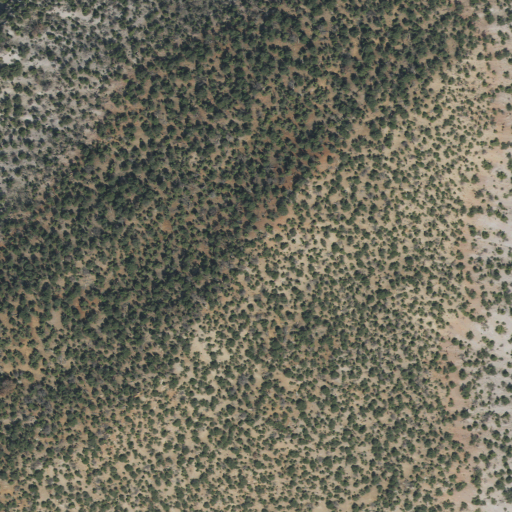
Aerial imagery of mountain in Utah named Hardscrabble Mountain containing evergreen forest and shrub